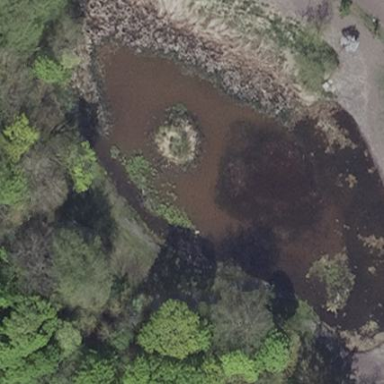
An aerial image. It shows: Swamp in wetland area.